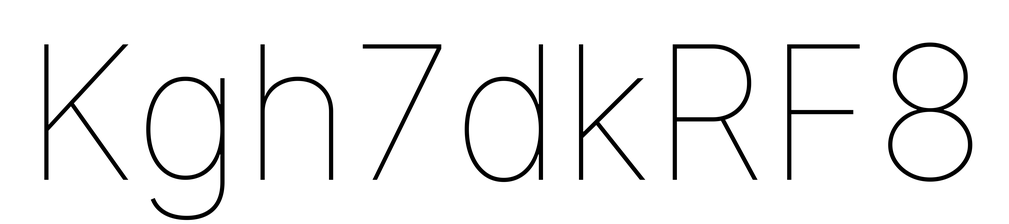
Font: Inter_Thin